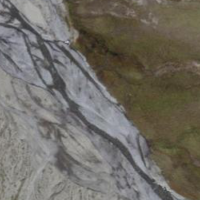
EUNIS habitat code: 50
Species observed at this site:
Astrantia major